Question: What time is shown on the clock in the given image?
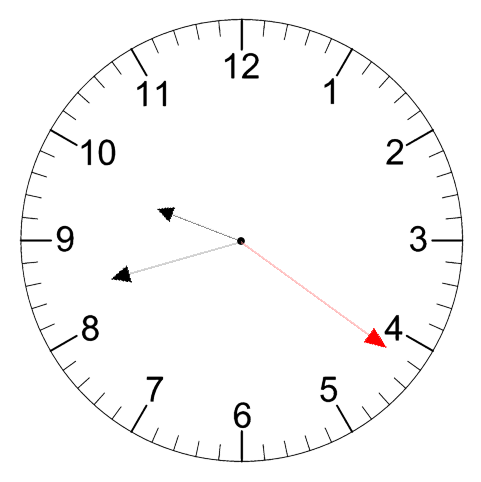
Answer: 09:42:21